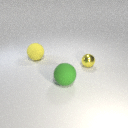
large green rubber sphere in front of small yellow metal sphere